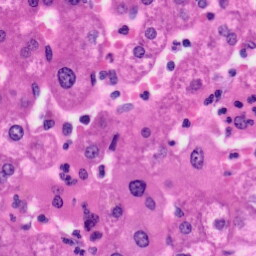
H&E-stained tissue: Liver